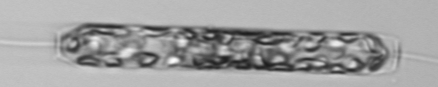
Label: Ditylum_brightwellii